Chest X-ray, PA view. Patient: 58 years old, sex M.
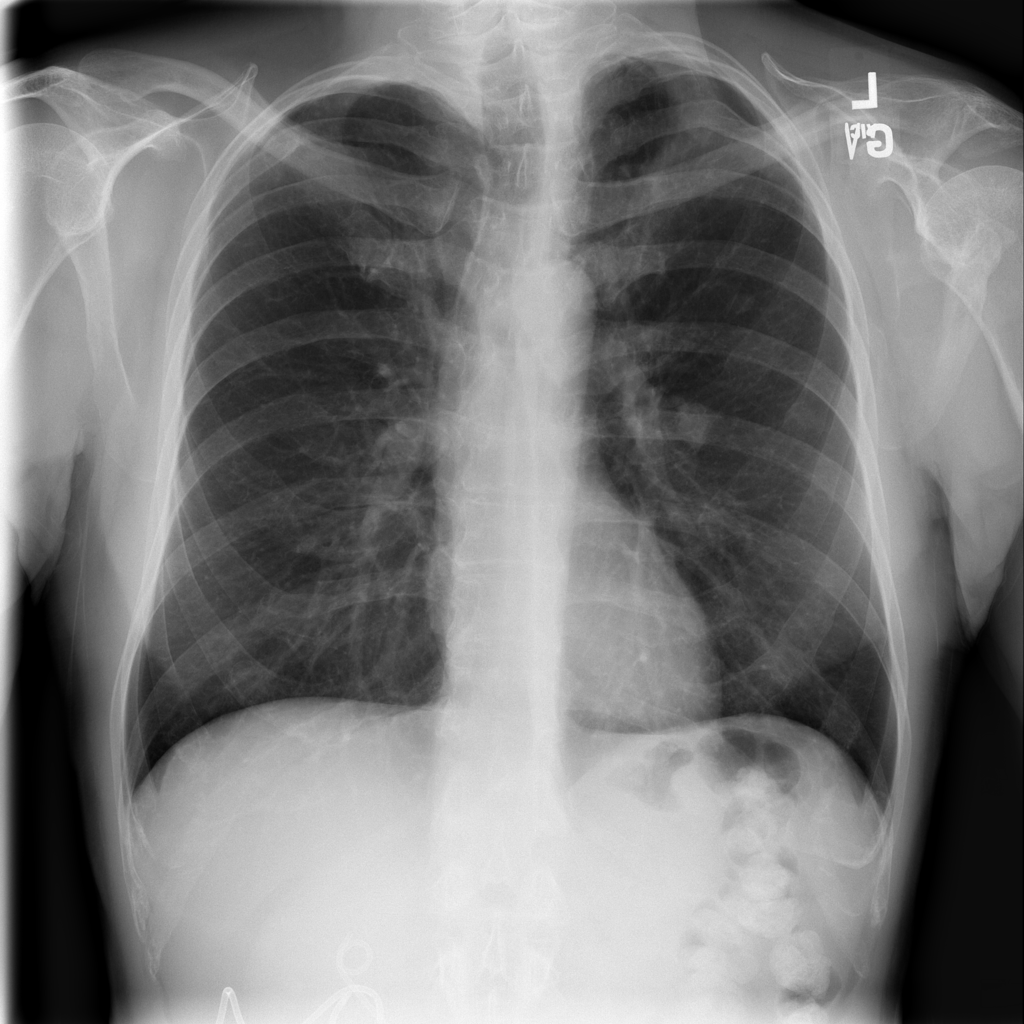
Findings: No Finding